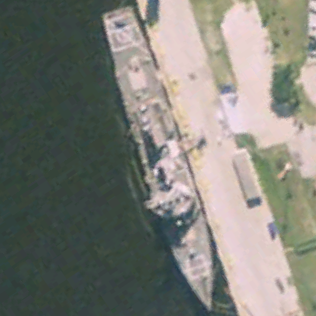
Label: Arleigh_Burke-class_destroyer